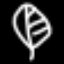
Label: leaf